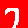
Digit: 7